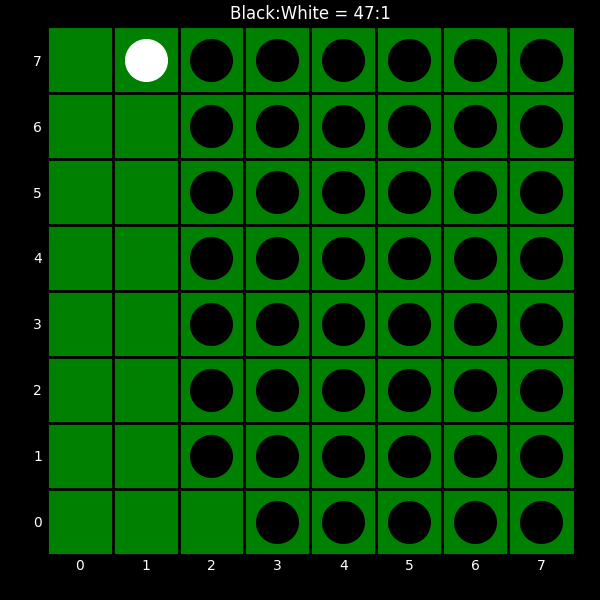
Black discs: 47
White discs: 1